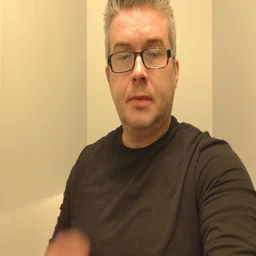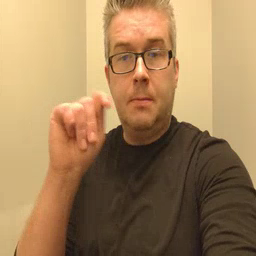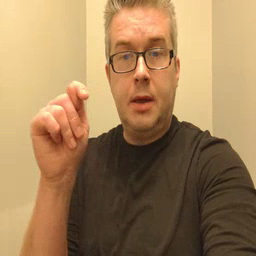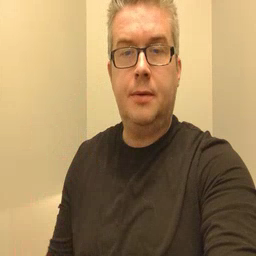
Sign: potty